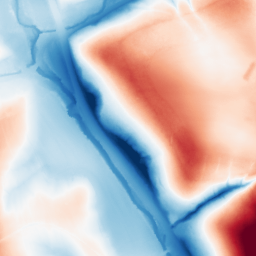
Category: classical
Decomposition family: gaussian_anisotropic
Decomposition parameters: sigma_x: 50
sigma_y: 20
Upsampling method: quintic
Upsampling parameters: scale: 2
Upsampling scale: 2